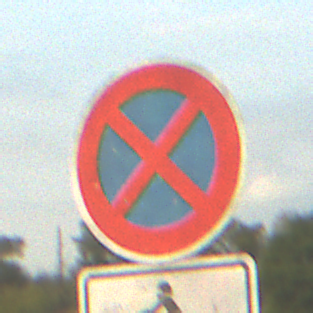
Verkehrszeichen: AbsolutesHalteverbot
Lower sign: HinweisDurchSinnbild18
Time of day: SunriseSunset
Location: Outdoor (Suburban)
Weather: PartlyCloudy
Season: NotSpecified
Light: Natural